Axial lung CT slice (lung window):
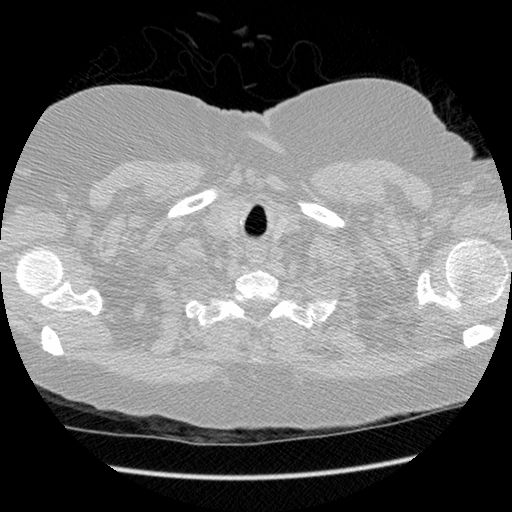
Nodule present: no